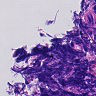
Metastatic tissue present: no